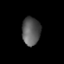
Tissue: lung
Cell type: Others
Senescence score: 0.2307
Nuclear area (px): 503
Mean DAPI intensity: 89.364